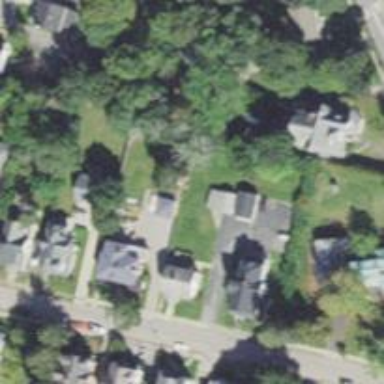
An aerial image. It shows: Residential driveway serving as service road.